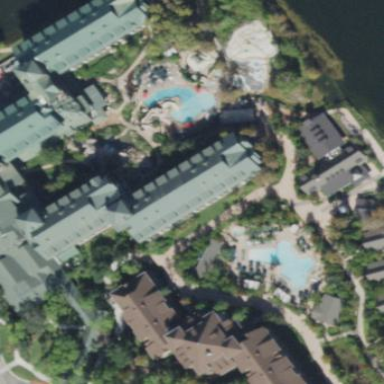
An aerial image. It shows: Hotel building.